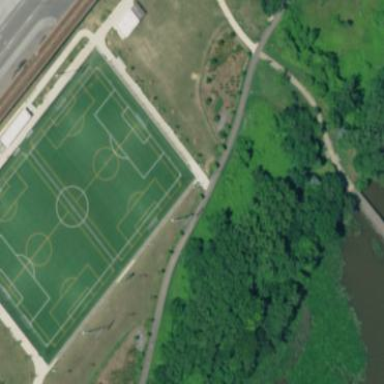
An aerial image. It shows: Soccer pitch with artificial turf for leisure sports activities.